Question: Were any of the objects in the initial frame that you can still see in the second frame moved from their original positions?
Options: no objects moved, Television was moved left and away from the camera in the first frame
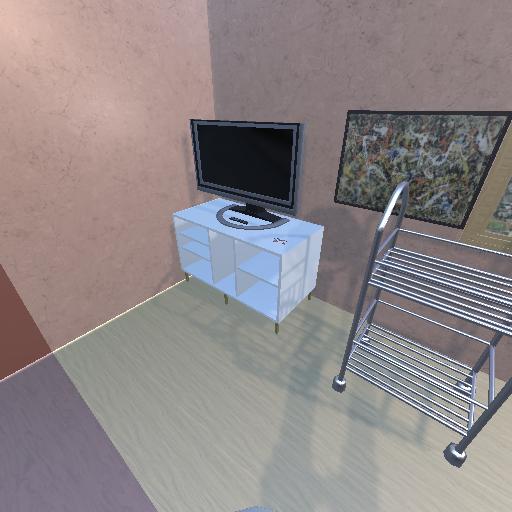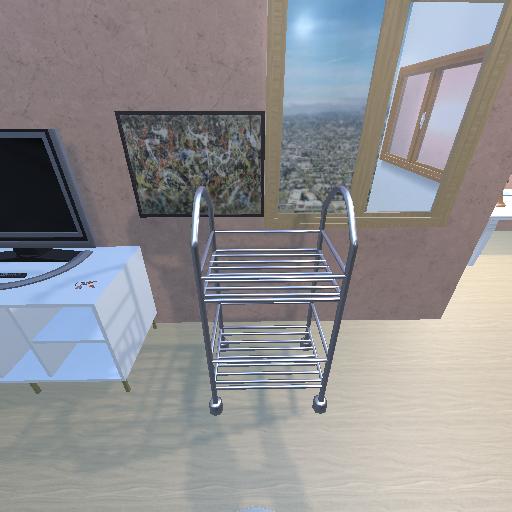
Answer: no objects moved